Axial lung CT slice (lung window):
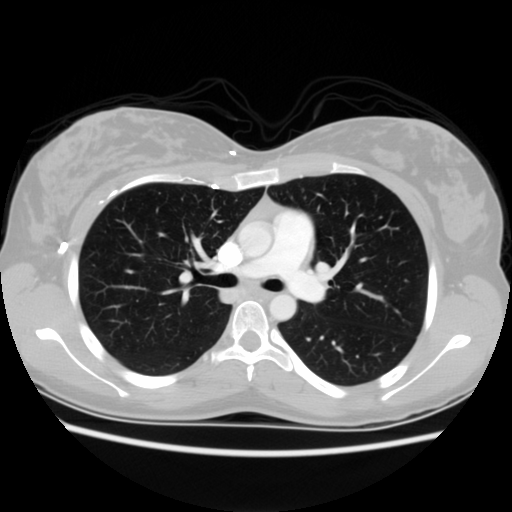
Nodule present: no